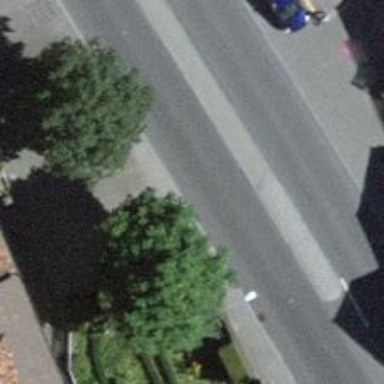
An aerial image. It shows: Bus stop with platform for public transport.